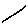
Label: line